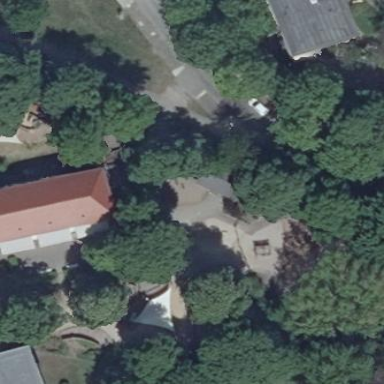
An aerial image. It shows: Kindergarten.